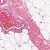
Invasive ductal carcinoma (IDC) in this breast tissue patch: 0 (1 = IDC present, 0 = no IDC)